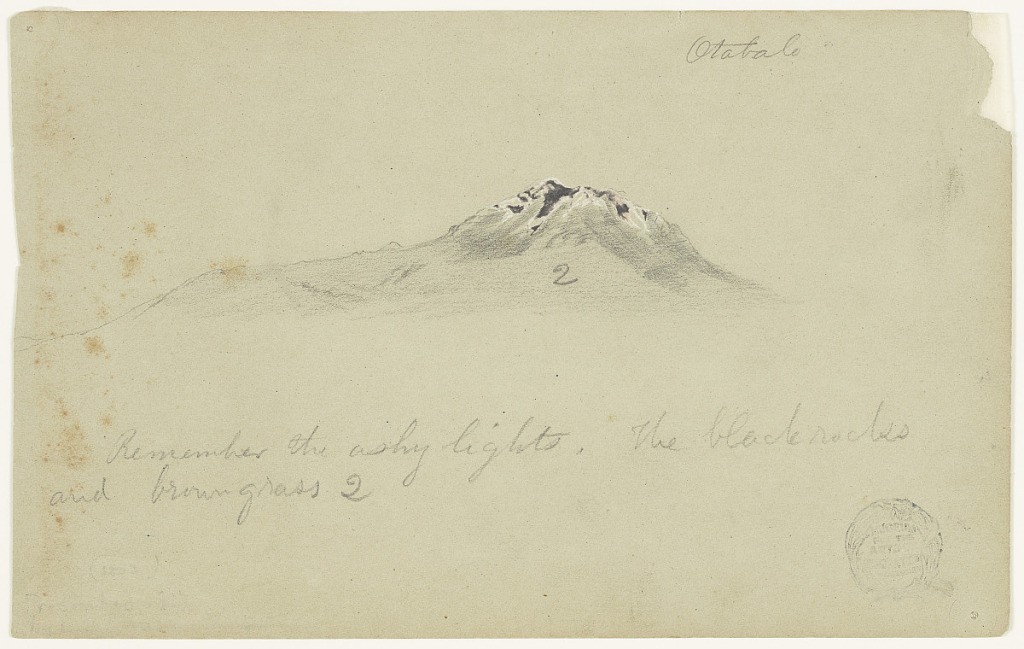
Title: Cotacachi from Otavalo, Ecuador
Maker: Frederic Edwin Church, American, 1826–1900
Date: August 29, 1853
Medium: Graphite, oxidized white gouache, and white gouache on white wove paper
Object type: Drawing
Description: Landscape study showing a view of the snow-capped volcano Cotacachi from the nearby town of Otavalo, Ecuador. Mountain peak visible at center, with a gently descending ridgeline to the left.